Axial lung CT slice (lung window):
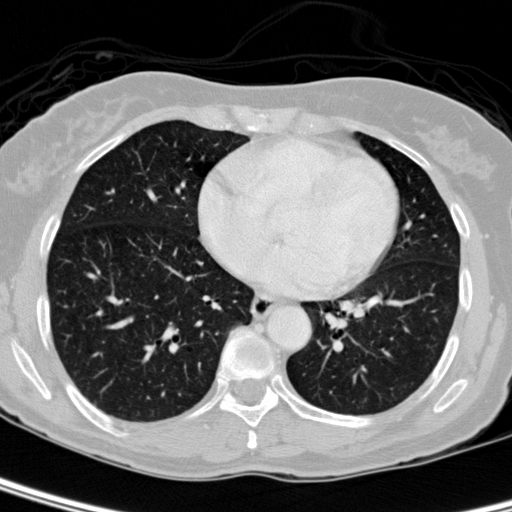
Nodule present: no